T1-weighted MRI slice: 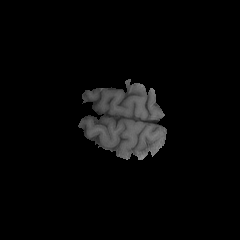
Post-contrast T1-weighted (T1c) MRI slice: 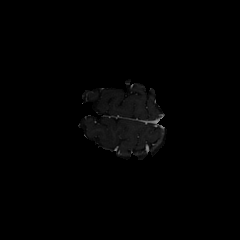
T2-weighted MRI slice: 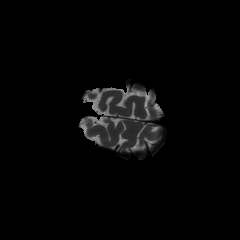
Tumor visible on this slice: no